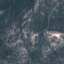
Land use / land cover class: HerbaceousVegetation